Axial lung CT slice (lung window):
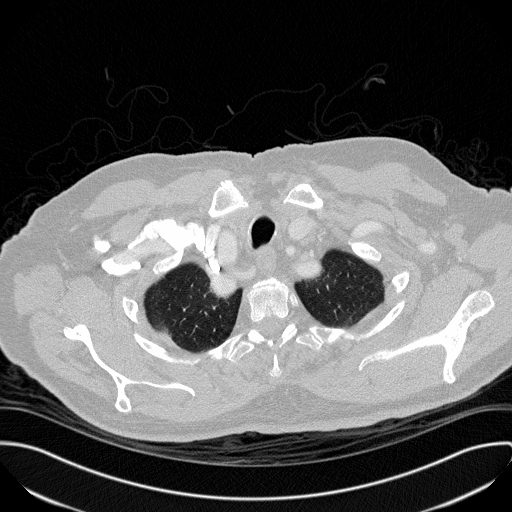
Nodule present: no